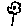
Label: flower